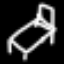
Label: bed